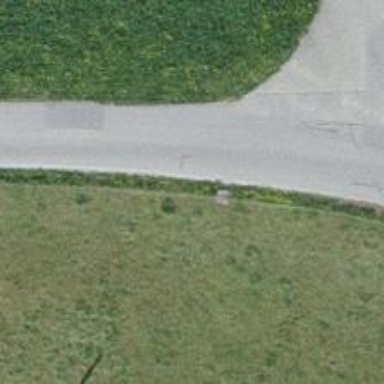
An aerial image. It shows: Residential road.